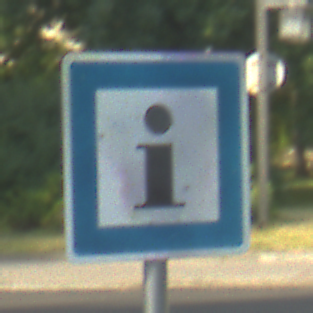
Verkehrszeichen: Informationsstelle
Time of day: SunriseSunset
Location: Outdoor (Suburban)
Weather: PartlyCloudy
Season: NotSpecified
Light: Natural